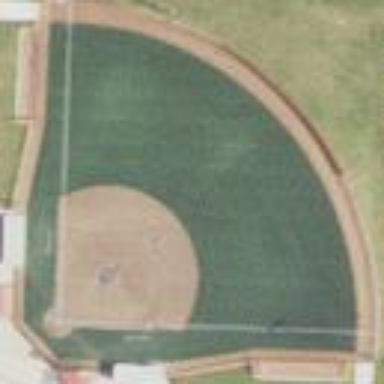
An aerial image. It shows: Baseball or softball pitch with artificial turf surface for leisure sports.